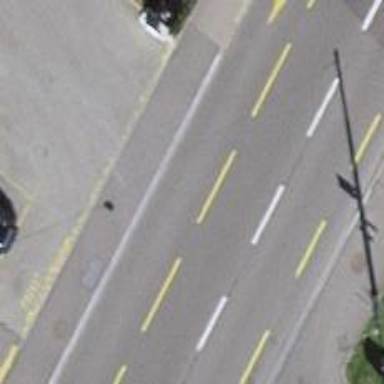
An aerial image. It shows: Unmarked crossing with traffic calming table on the road.